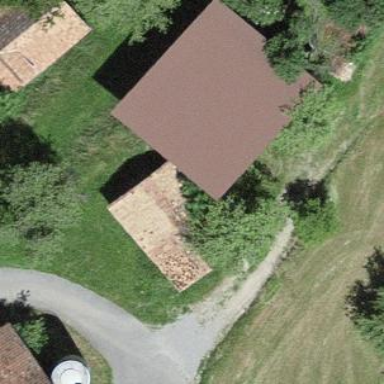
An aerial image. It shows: Shed building.